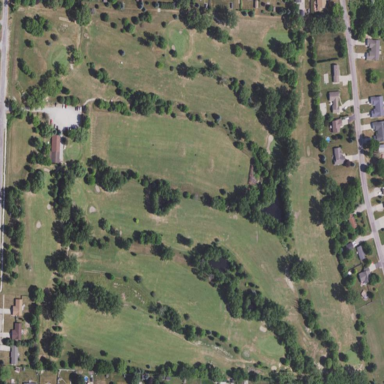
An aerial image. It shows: Golf course surrounded by greenery.